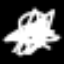
Label: The Eiffel Tower